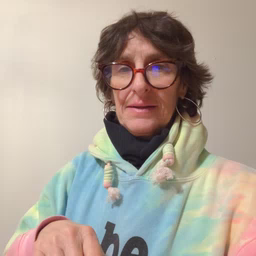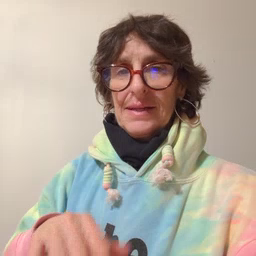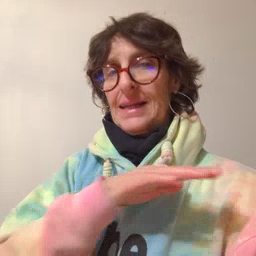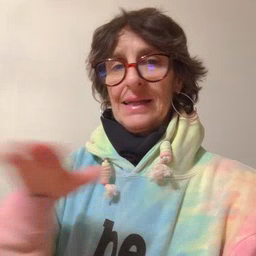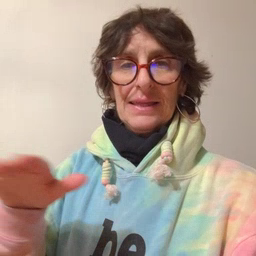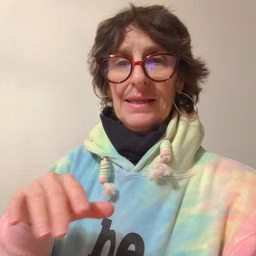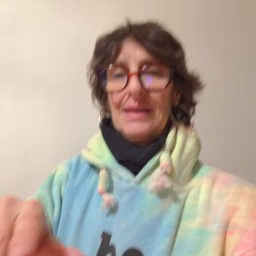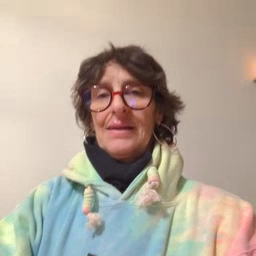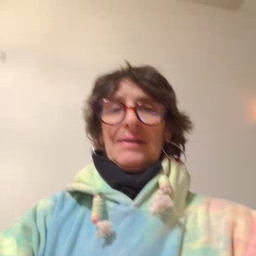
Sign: clean